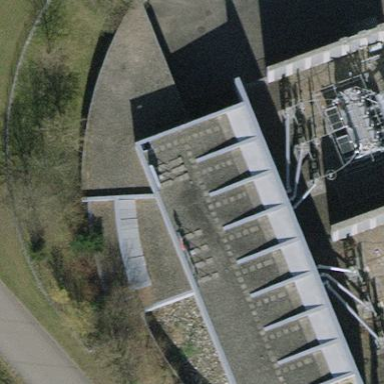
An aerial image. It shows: Distribution level power substation inside building.